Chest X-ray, PA view. Patient: 27 years old, sex M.
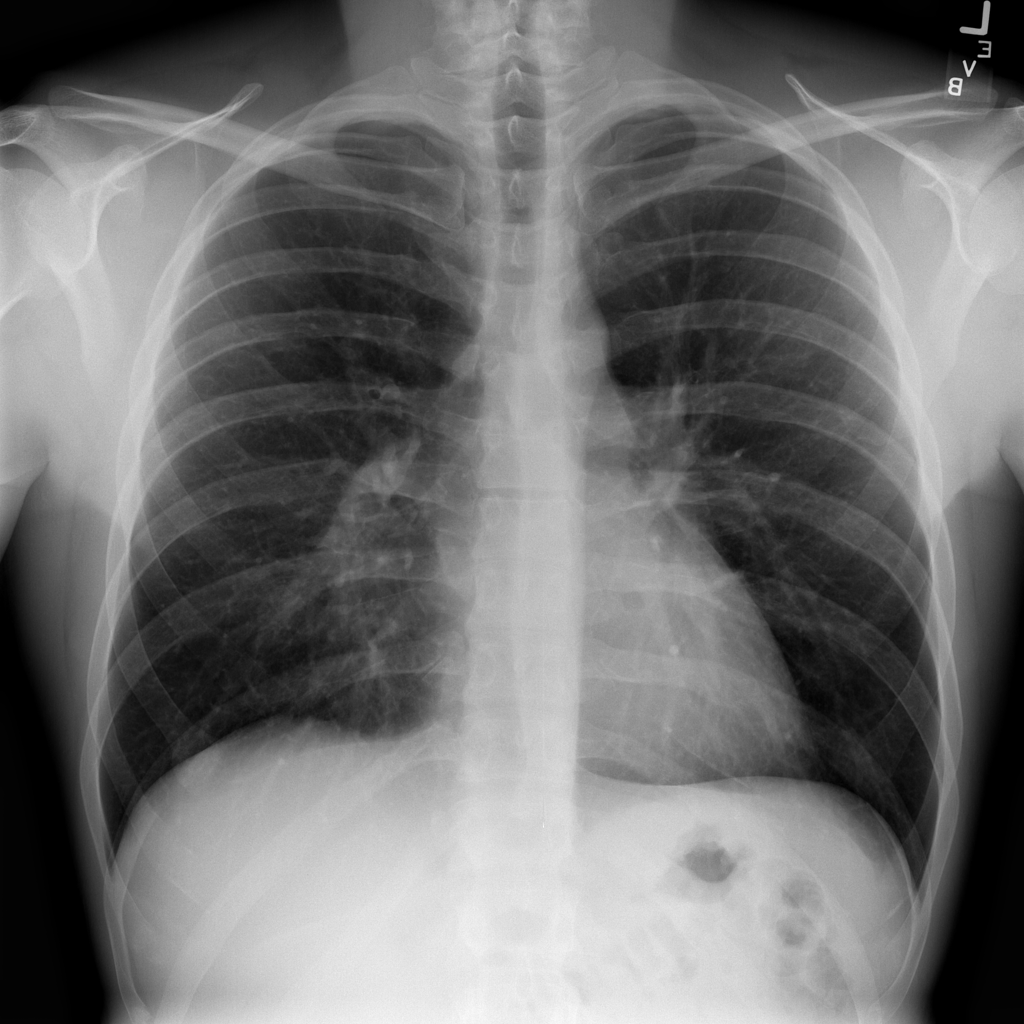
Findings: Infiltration